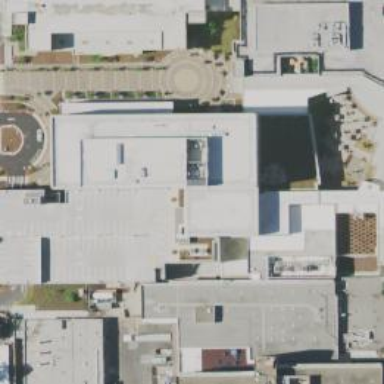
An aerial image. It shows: Healthcare clinic is depicted in the image.